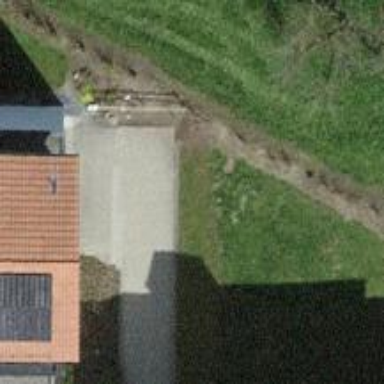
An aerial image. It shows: Footway surfaced with paving stones.